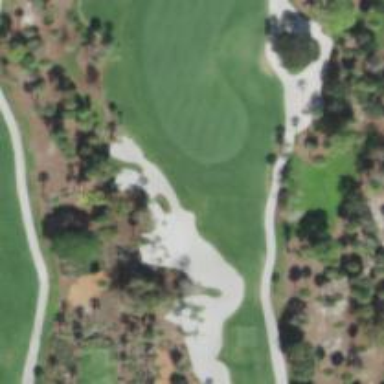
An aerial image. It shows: Sandy area is golf bunker.